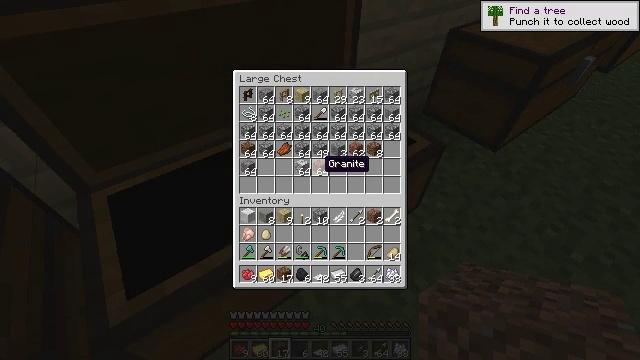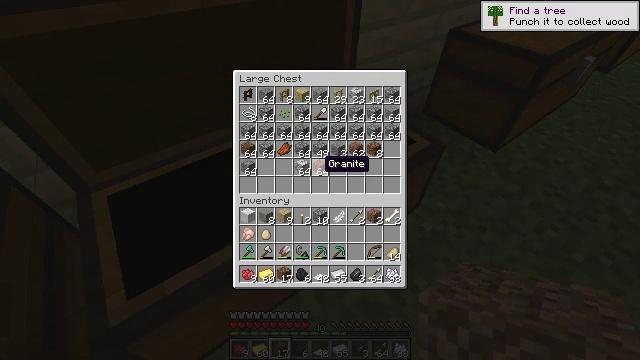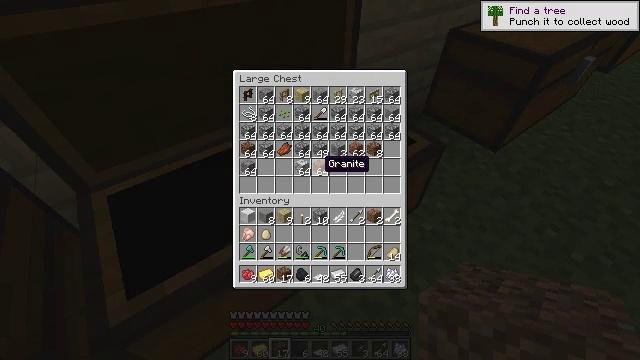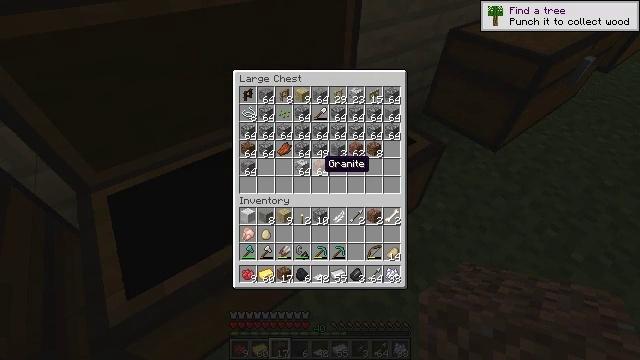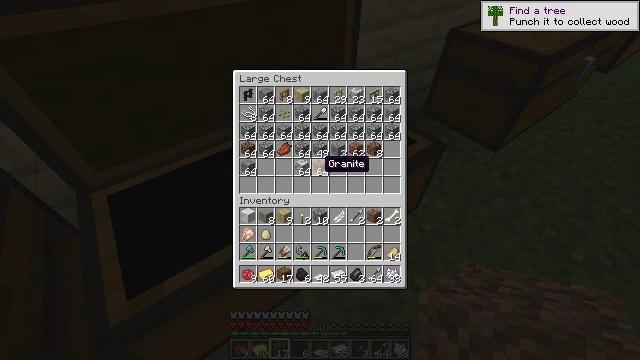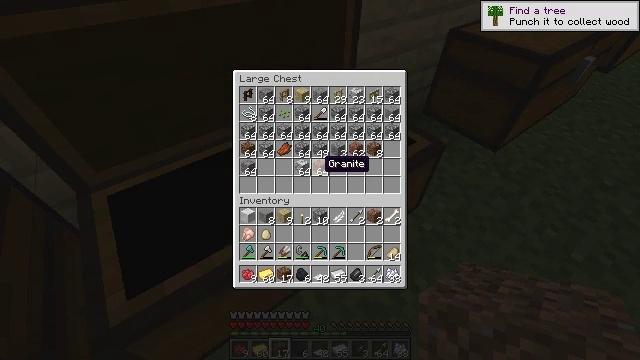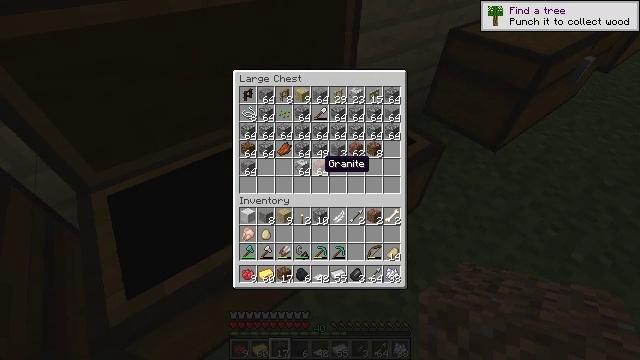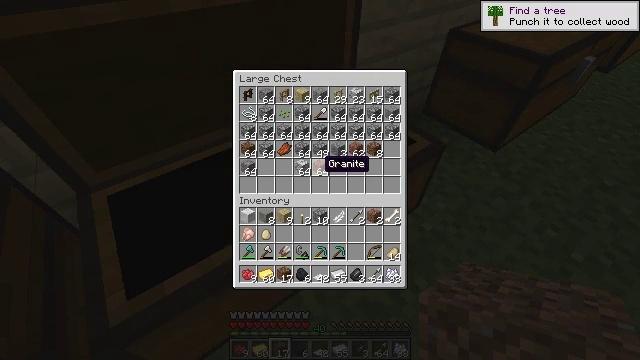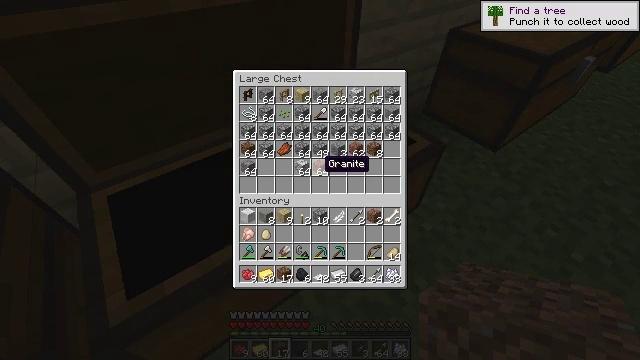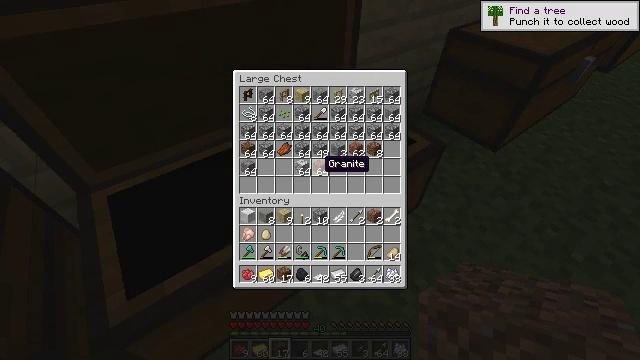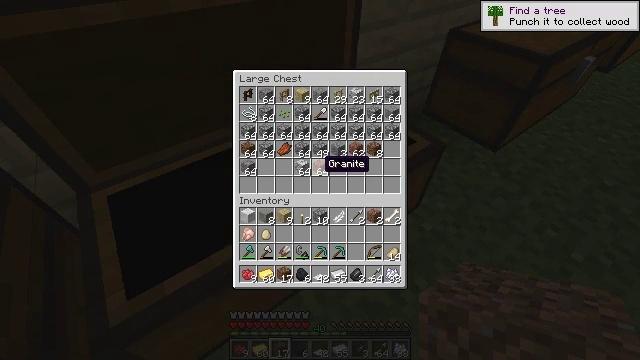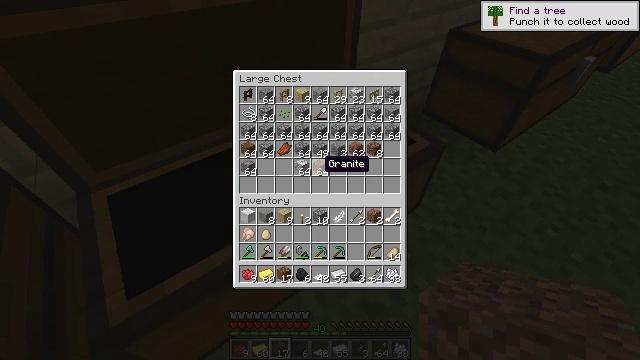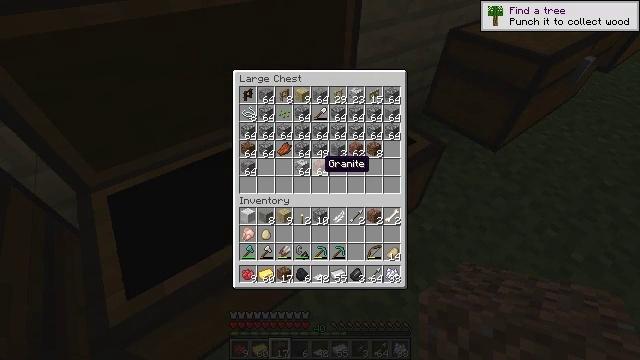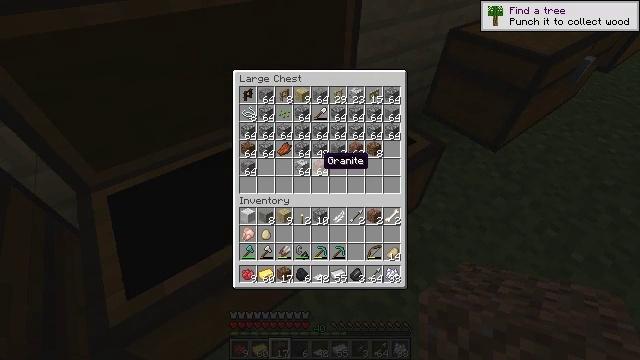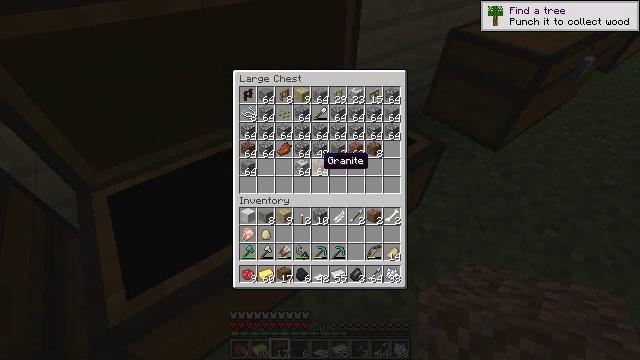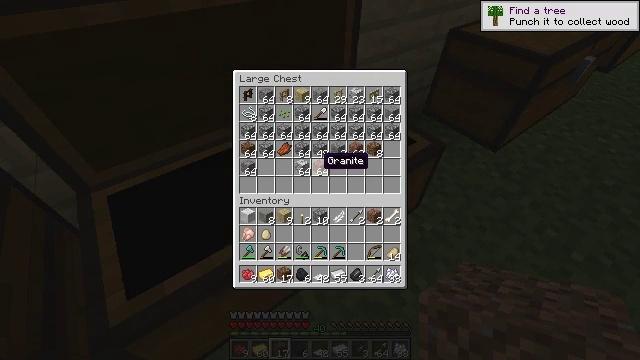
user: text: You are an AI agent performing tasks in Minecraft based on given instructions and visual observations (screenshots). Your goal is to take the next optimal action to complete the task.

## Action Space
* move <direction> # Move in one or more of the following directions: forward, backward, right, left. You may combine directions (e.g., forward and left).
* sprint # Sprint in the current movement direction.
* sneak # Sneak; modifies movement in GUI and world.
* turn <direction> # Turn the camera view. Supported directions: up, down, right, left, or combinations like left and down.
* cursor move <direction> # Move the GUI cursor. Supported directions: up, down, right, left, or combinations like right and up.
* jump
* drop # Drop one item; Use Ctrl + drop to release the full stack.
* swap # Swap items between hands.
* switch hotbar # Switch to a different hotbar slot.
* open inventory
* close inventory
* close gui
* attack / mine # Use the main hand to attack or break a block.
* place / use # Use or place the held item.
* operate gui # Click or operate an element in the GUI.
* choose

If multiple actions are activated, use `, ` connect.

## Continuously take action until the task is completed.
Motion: motion action
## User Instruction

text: Craft a gold block.
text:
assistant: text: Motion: no_op
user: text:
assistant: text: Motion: no_op
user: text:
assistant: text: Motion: no_op
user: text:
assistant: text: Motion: no_op
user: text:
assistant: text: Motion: no_op
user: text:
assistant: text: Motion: no_op
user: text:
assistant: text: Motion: no_op
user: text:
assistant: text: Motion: no_op
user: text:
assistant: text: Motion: no_op
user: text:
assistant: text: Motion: no_op
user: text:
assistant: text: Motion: no_op
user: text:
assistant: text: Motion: no_op
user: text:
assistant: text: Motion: no_op
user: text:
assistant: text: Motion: no_op
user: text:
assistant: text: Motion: no_op
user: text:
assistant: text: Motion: no_op
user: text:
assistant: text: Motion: no_op
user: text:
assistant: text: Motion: no_op
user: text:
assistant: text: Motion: no_op
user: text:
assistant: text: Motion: no_op
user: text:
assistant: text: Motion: no_op
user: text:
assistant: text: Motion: no_op
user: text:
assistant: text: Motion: no_op
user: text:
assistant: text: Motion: no_op
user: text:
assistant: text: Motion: no_op
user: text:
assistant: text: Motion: no_op
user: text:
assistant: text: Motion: no_op
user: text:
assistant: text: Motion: no_op
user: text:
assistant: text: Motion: no_op
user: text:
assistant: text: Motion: no_op